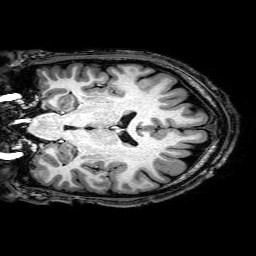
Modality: T1w
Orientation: coronal